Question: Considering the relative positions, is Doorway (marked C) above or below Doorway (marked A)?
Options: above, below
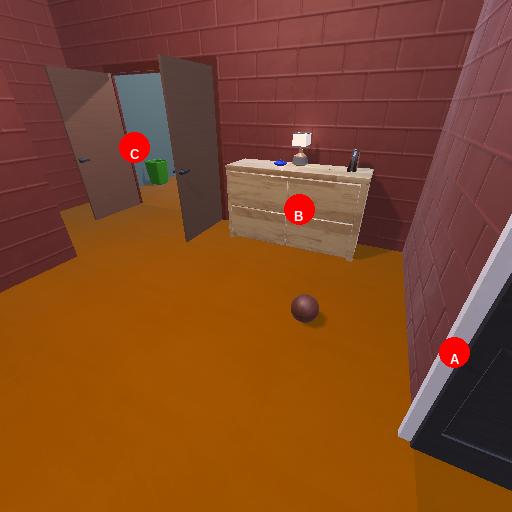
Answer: above